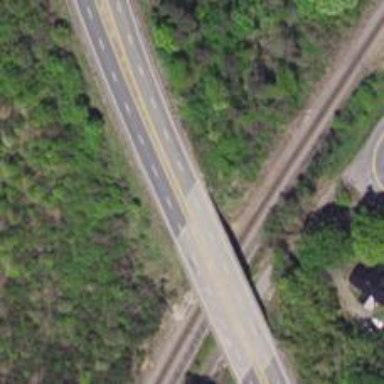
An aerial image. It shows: Bridge crossing over expressway trunk road.